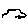
Label: car